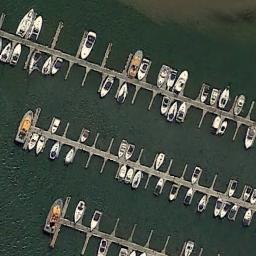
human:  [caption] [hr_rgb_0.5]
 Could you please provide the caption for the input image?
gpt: The harbor has some neatly docked boats and the color of the waters is green .

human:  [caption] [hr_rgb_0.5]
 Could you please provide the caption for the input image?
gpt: There are more ships in the middle of the harbor .

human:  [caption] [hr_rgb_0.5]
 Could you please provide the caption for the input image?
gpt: There are many ships in the harbor .

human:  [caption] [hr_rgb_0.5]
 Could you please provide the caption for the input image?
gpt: There are some yachts neatly moored on the sea by the harbor, And there are many vacancies .

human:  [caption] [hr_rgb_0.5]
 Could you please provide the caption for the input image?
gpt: There are some ships at the harbor .